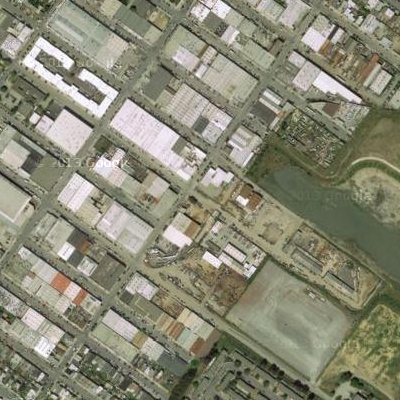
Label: Industry